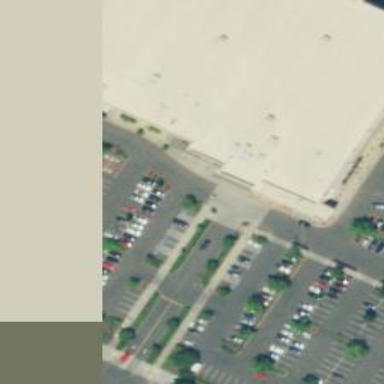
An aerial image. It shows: Parking space.